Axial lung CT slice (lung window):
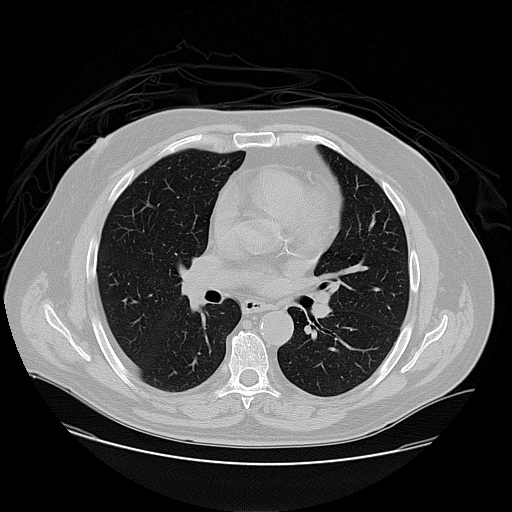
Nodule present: no